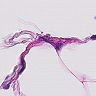
Metastatic tissue present: no